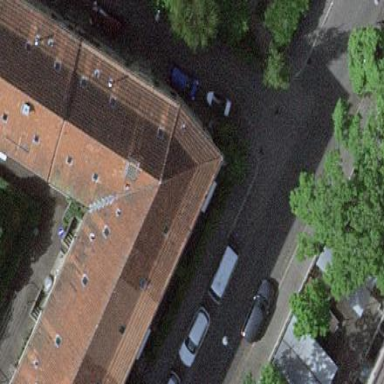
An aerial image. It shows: Stylish apartment building with gambrel-shaped roof made of maroon roof tiles.